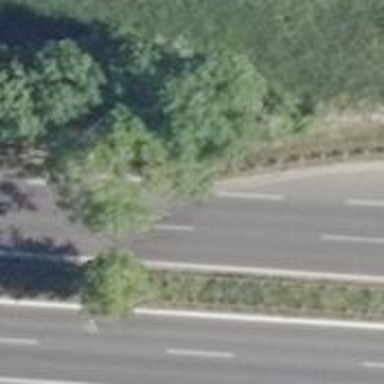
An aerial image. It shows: Trunk highway.